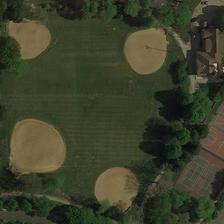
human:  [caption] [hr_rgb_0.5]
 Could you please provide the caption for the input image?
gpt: four baseball fields surrounded by green trees are next to two basketball fields and two tennis courts .

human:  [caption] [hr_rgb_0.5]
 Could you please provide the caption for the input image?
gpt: many green trees are around four baseball fields and two basketball fields with two tennis courts separately .

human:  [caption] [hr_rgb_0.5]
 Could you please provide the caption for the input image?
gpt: the grassland is divided into several baseabll fields with several courts nearby .

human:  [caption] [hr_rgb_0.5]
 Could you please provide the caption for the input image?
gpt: several baseball fields and two basketball fields and two tennis courts are next to a road .

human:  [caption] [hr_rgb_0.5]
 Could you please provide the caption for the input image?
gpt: several baseball fields and two basketball fields and two tennis courts are next to a road .